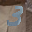
Label: 3